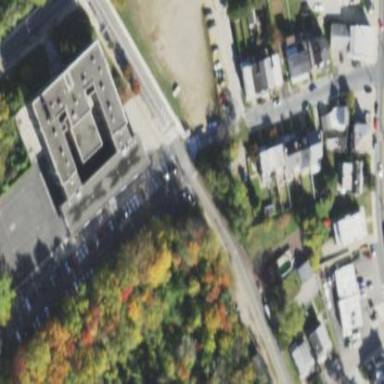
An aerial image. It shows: School.